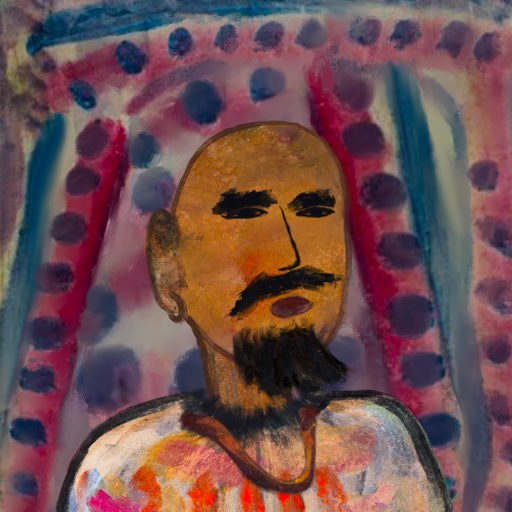
Background: HillGirl, Head And Neck Side: Pipe, Face Side: Mosgoul, Bust: Childish, Hair Side: Blank, Head Accessory: Blank, Second Necklace: Comrade, Necklace: Blank, Baby: Blank